Question: Can anybody please tell me what I am doing wrong here?
'''
internal static bool CheckInKey(string keyID, int cabinetID, int drawerNumber, string row, int column)
{
cmd.Parameters.Clear();
cmd.CommandText = "Insert into CheckInCheckOut(KeyID,CabinetID,DrawerNumber,Row,Column,CheckInTime) values(?,?,?,?,?,?)";
cmd.Parameters.AddWithValue("?", keyID);
cmd.Parameters.AddWithValue("?", cabinetID);
cmd.Parameters.AddWithValue("?", drawerNumber);
cmd.Parameters.AddWithValue("?", row);
cmd.Parameters.AddWithValue("?", column);
cmd.Parameters.AddWithValue("?", DateTime.Today.ToString());
conn.Open();
int rowsAffected = cmd.ExecuteNonQuery();
conn.Close();
if (rowsAffected == 1)
return true;
else
return false;
}
'''
Here is my Access Table snapshot:

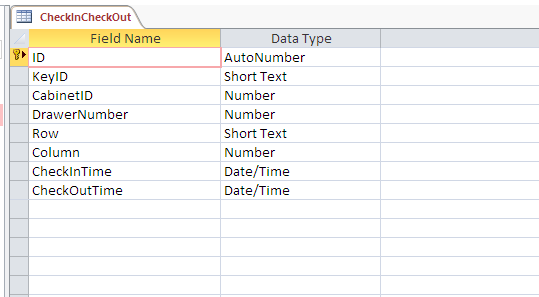
Answer: 'COLUMN' is a reserved <URL>.
To use it from C# code you need to encapsulate it in square brackets
'''
cmd.CommandText = @"Insert into CheckInCheckOut
(KeyID,CabinetID,DrawerNumber,Row,[Column],CheckInTime)
values(?,?,?,?,?,?)";
'''